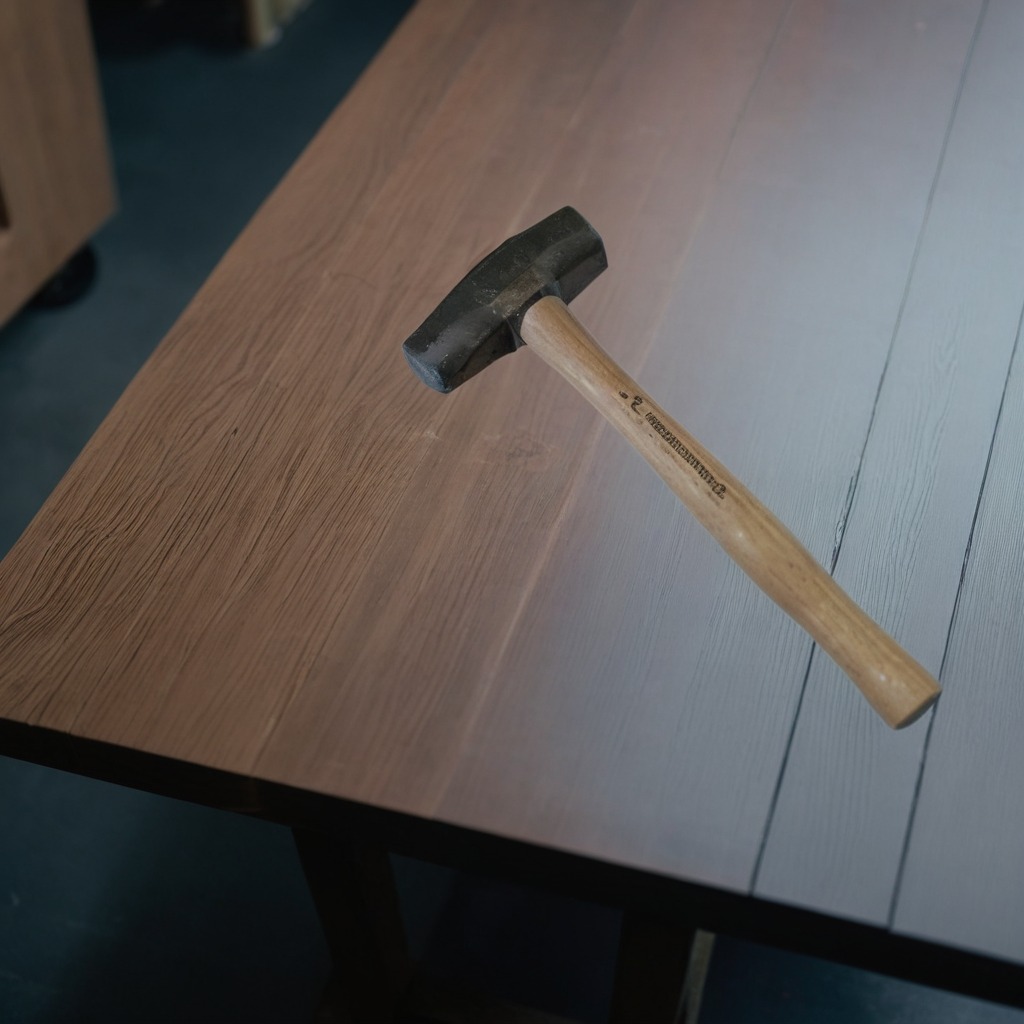
A hammer lies on the old table in the garage at twilight.